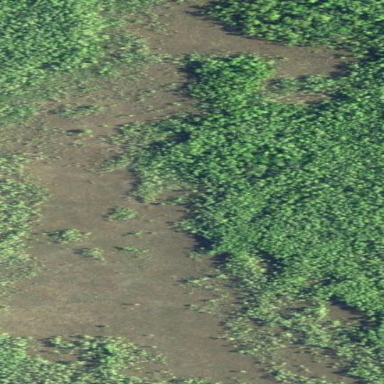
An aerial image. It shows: Beautiful wet meadow natural wetland.